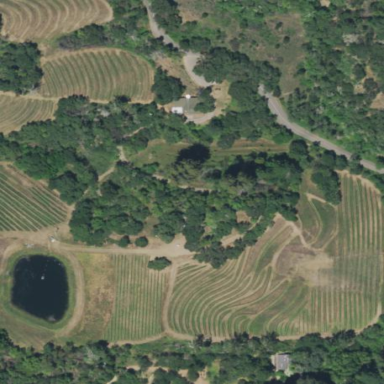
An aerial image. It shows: Vineyard with grape crops.